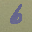
Label: 6